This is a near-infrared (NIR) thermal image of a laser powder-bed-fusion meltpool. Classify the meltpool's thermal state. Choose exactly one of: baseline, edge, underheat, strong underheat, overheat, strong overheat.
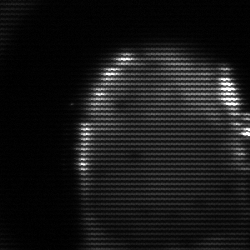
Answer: baseline